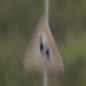
Verkehrszeichen: DoppelkurveZunaechstLinks
Umgebung: Outdoor, Nature
Tageszeit: Midday
Wetter: PartlyCloudy
Licht: Natural
Jahreszeit: NotSpecified
Kontrast: HighContrast